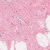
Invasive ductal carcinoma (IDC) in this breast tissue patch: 0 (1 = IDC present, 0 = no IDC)